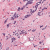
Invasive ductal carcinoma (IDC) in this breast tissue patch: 1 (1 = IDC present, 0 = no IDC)